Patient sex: M
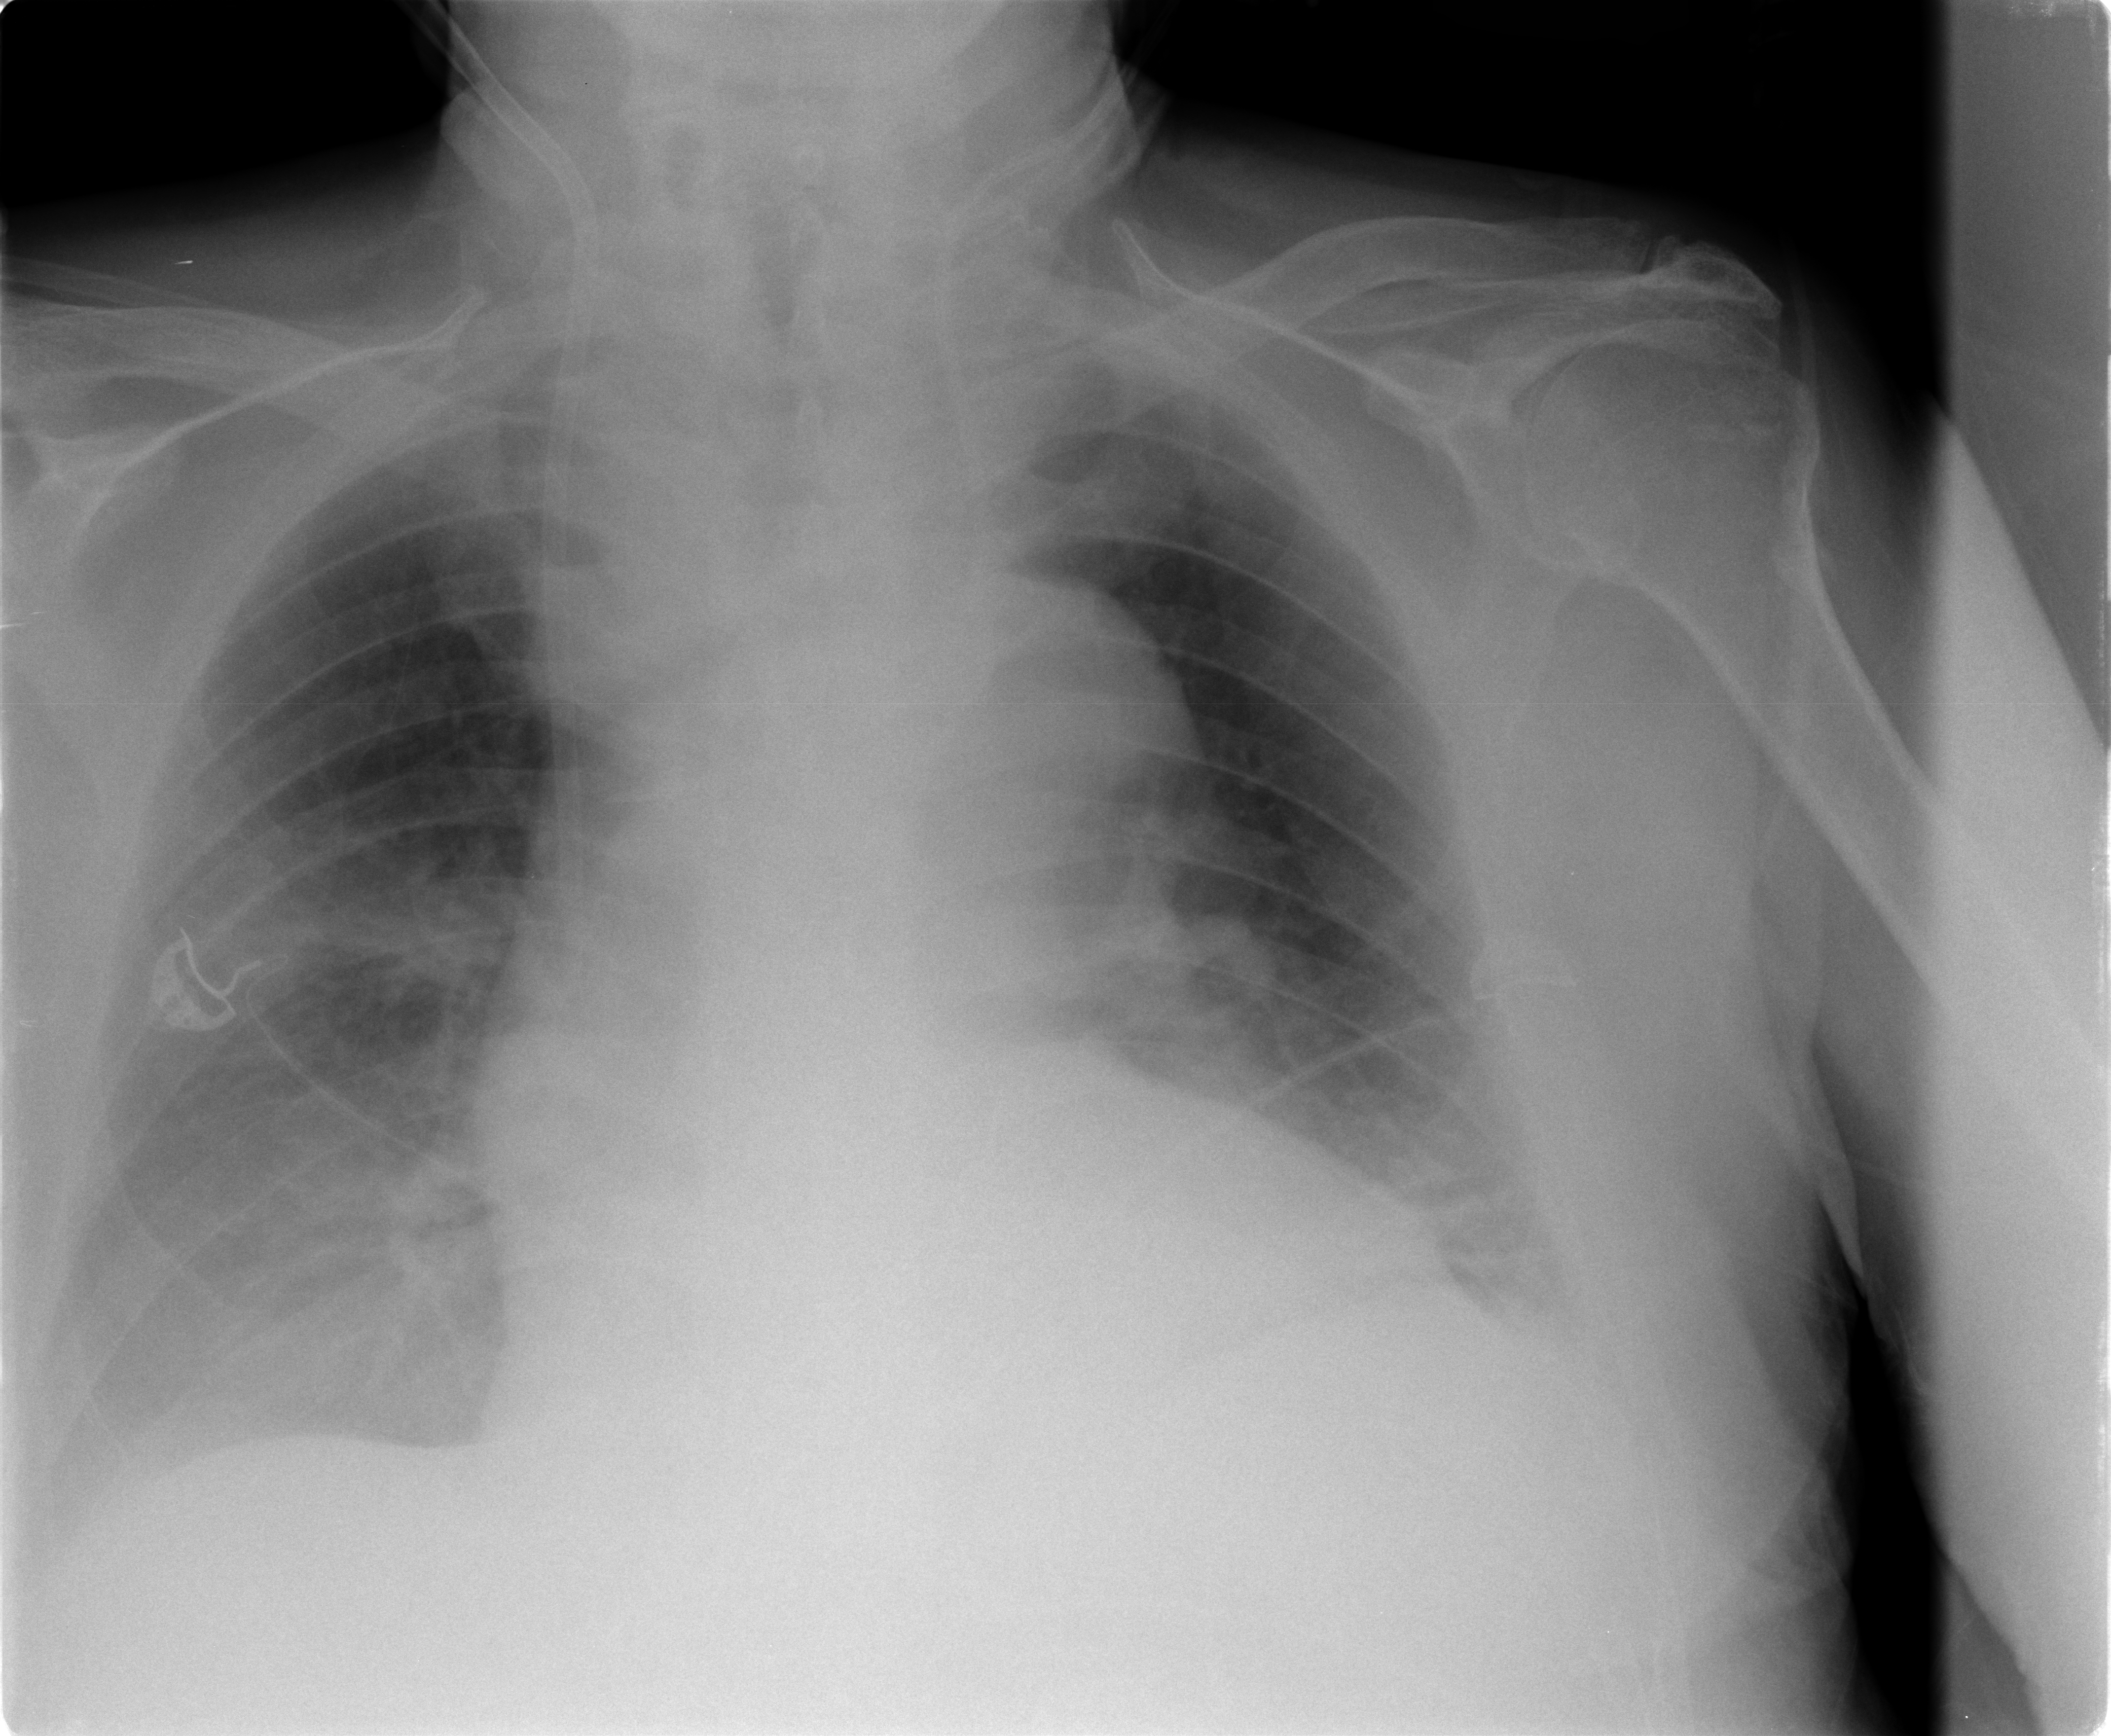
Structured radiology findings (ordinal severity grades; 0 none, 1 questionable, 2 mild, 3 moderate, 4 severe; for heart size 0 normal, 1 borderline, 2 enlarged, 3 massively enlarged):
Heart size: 2
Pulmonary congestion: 2
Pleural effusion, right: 2
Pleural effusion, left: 2
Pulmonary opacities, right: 2
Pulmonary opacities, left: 2
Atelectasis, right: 0
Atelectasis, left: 0